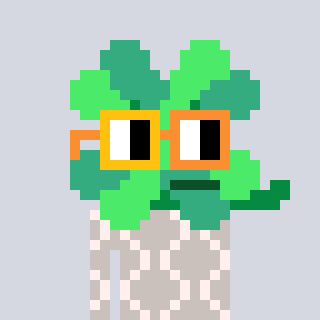
a pixel art character with square yellow and orange glasses, a clover-shaped head and a foggrey-colored body on a cool background